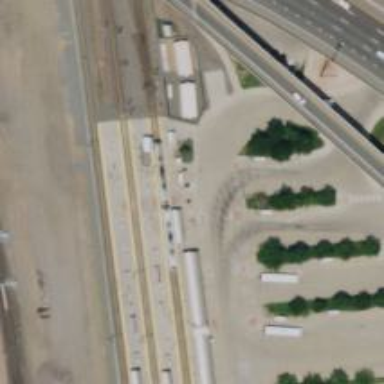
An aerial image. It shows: Busway road.